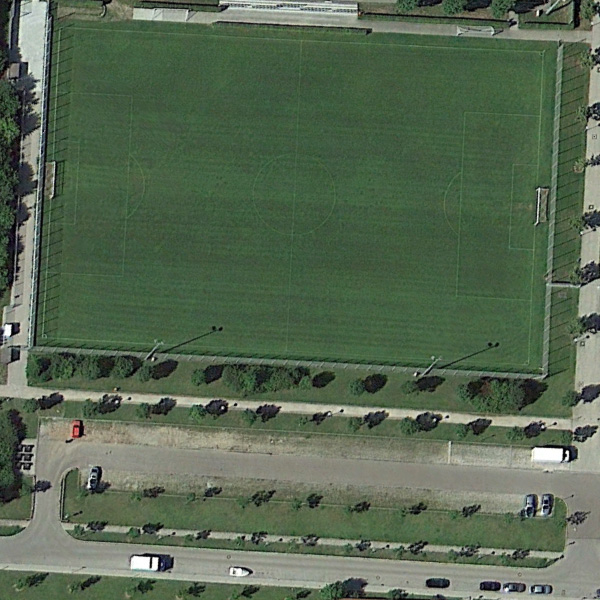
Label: Playground